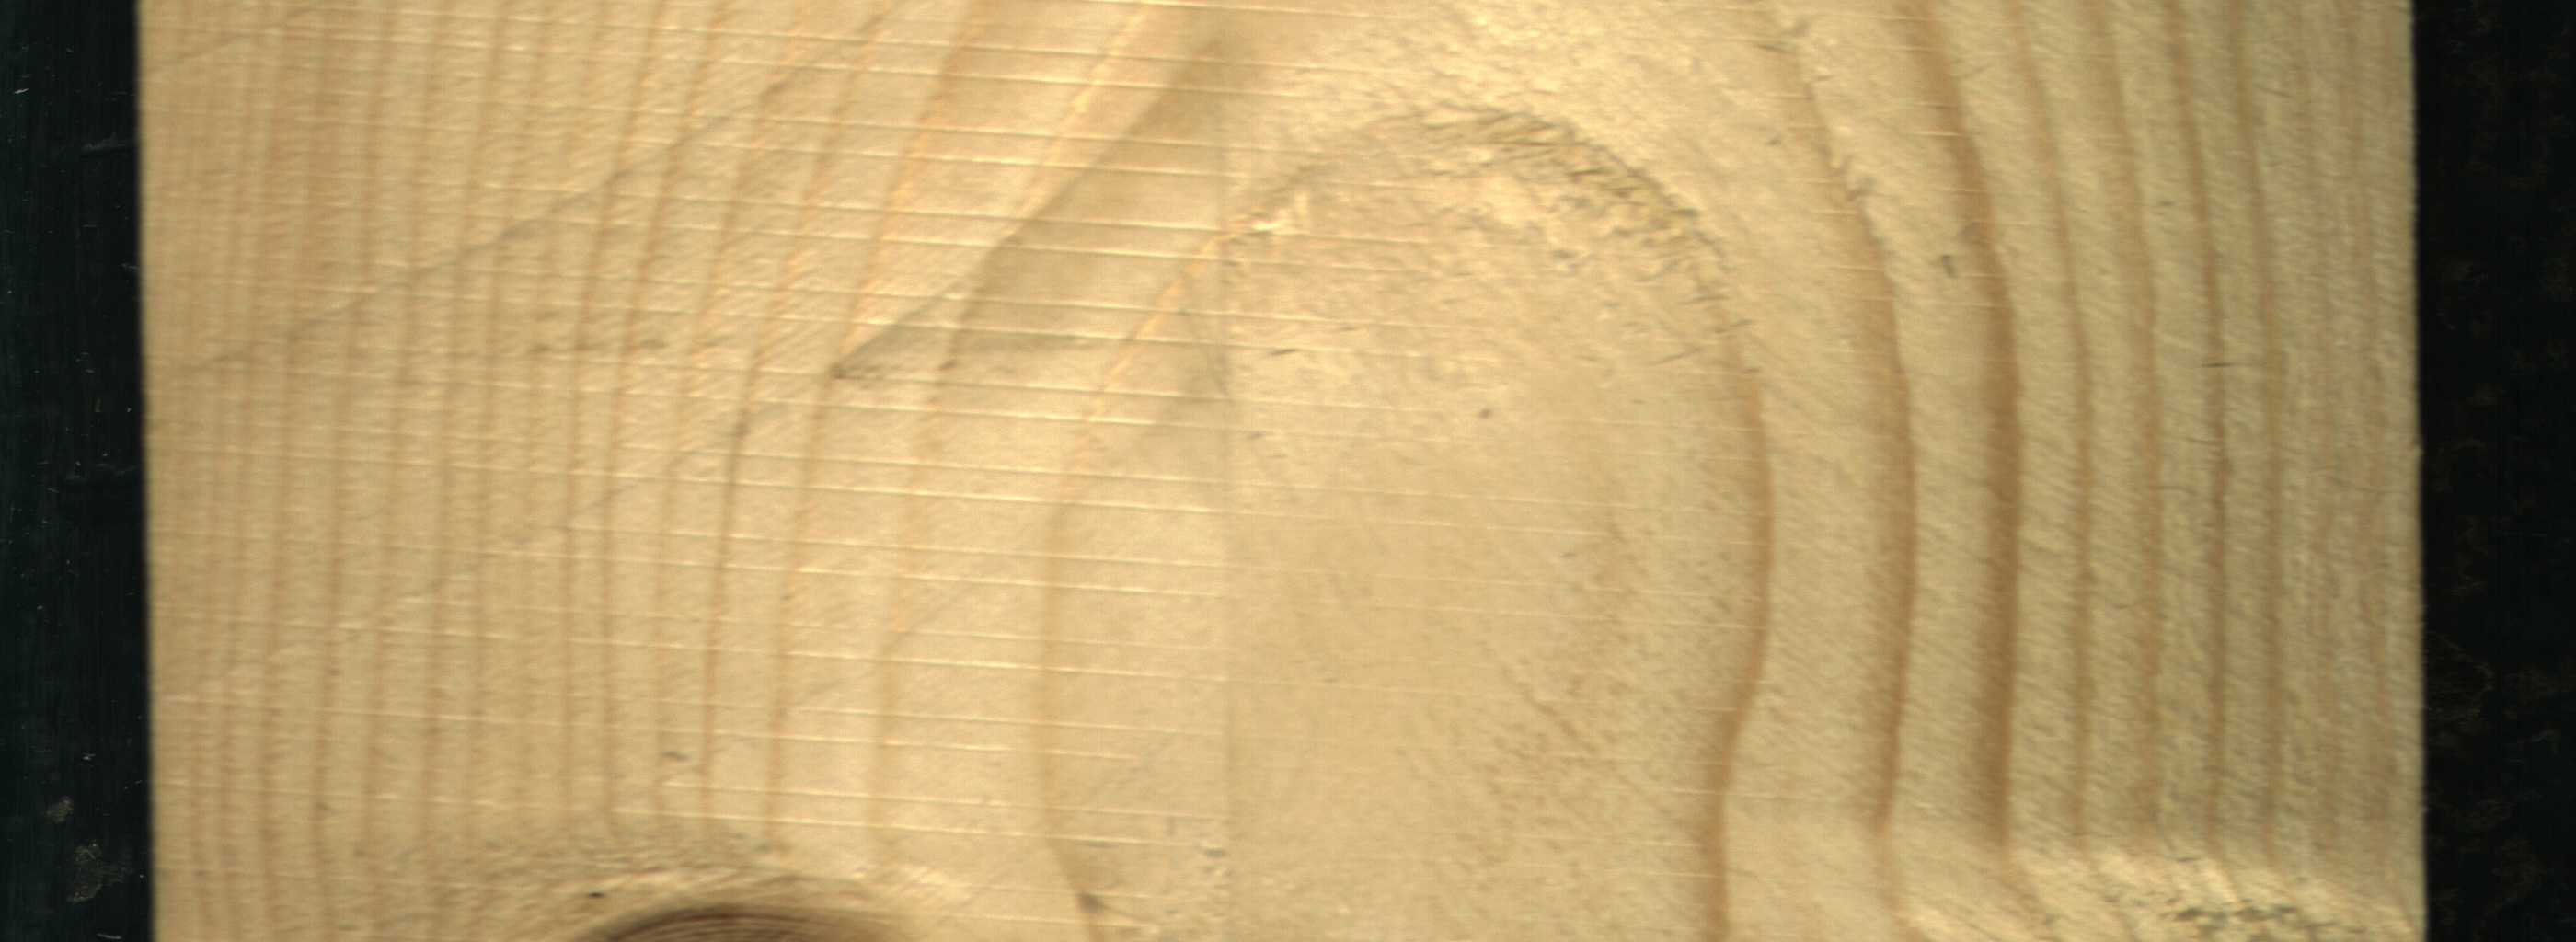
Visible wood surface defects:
Live_Knot